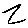
Label: zigzag